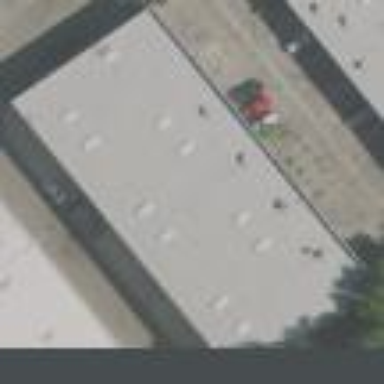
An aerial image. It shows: Warehouse.